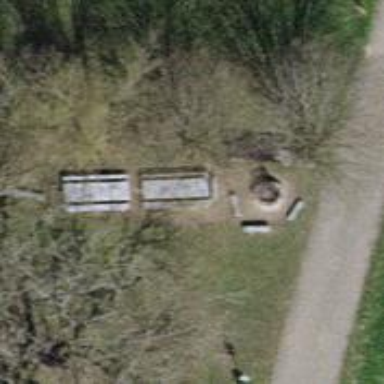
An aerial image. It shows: Picnic site with BBQ amenities available.